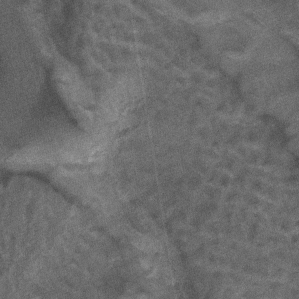
Label: non_frost